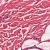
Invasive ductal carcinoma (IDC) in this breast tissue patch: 0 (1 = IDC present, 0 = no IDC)